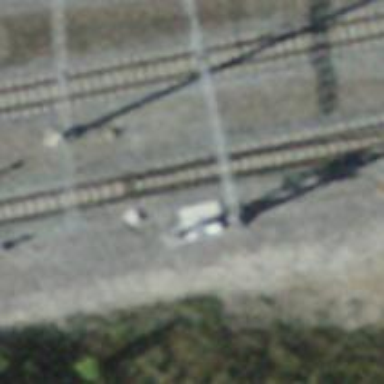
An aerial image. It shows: Power pole.